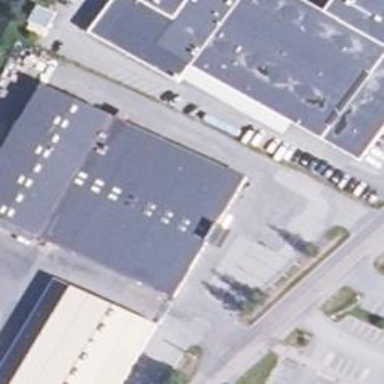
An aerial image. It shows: Hardware shop located inside building.